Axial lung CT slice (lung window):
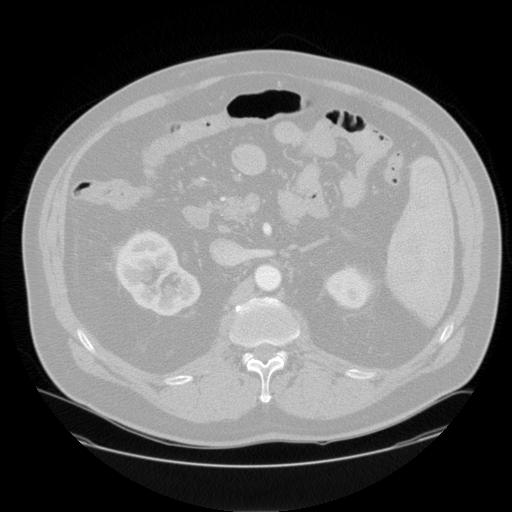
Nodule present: no